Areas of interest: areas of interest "Tengwei Industrial Park"
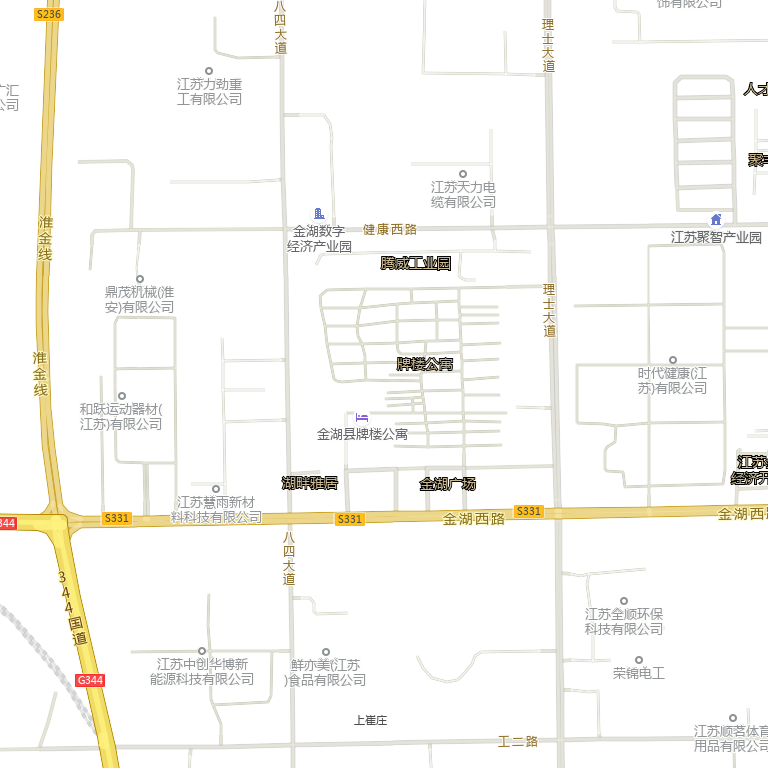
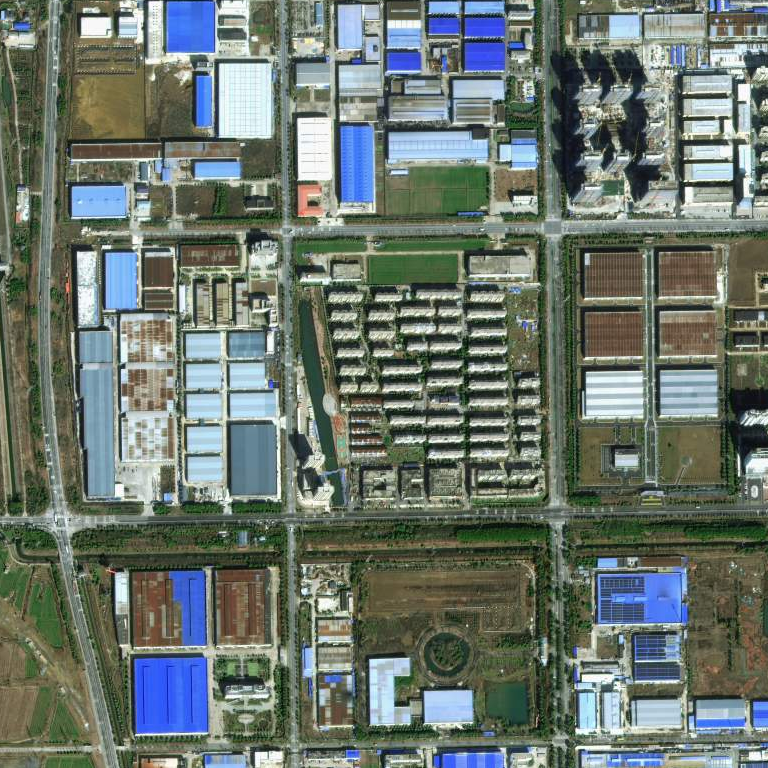